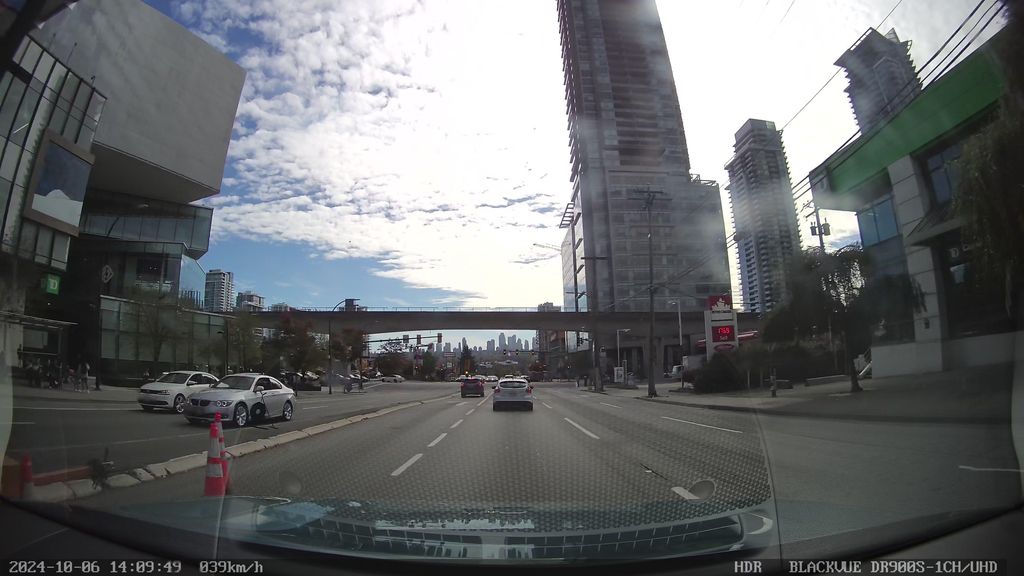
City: vancouver